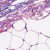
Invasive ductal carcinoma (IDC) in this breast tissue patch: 0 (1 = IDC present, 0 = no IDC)